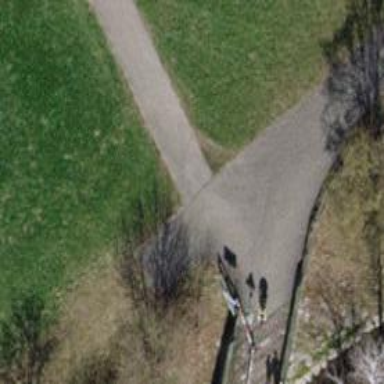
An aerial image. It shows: High-quality asphalt cycleway.